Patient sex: F
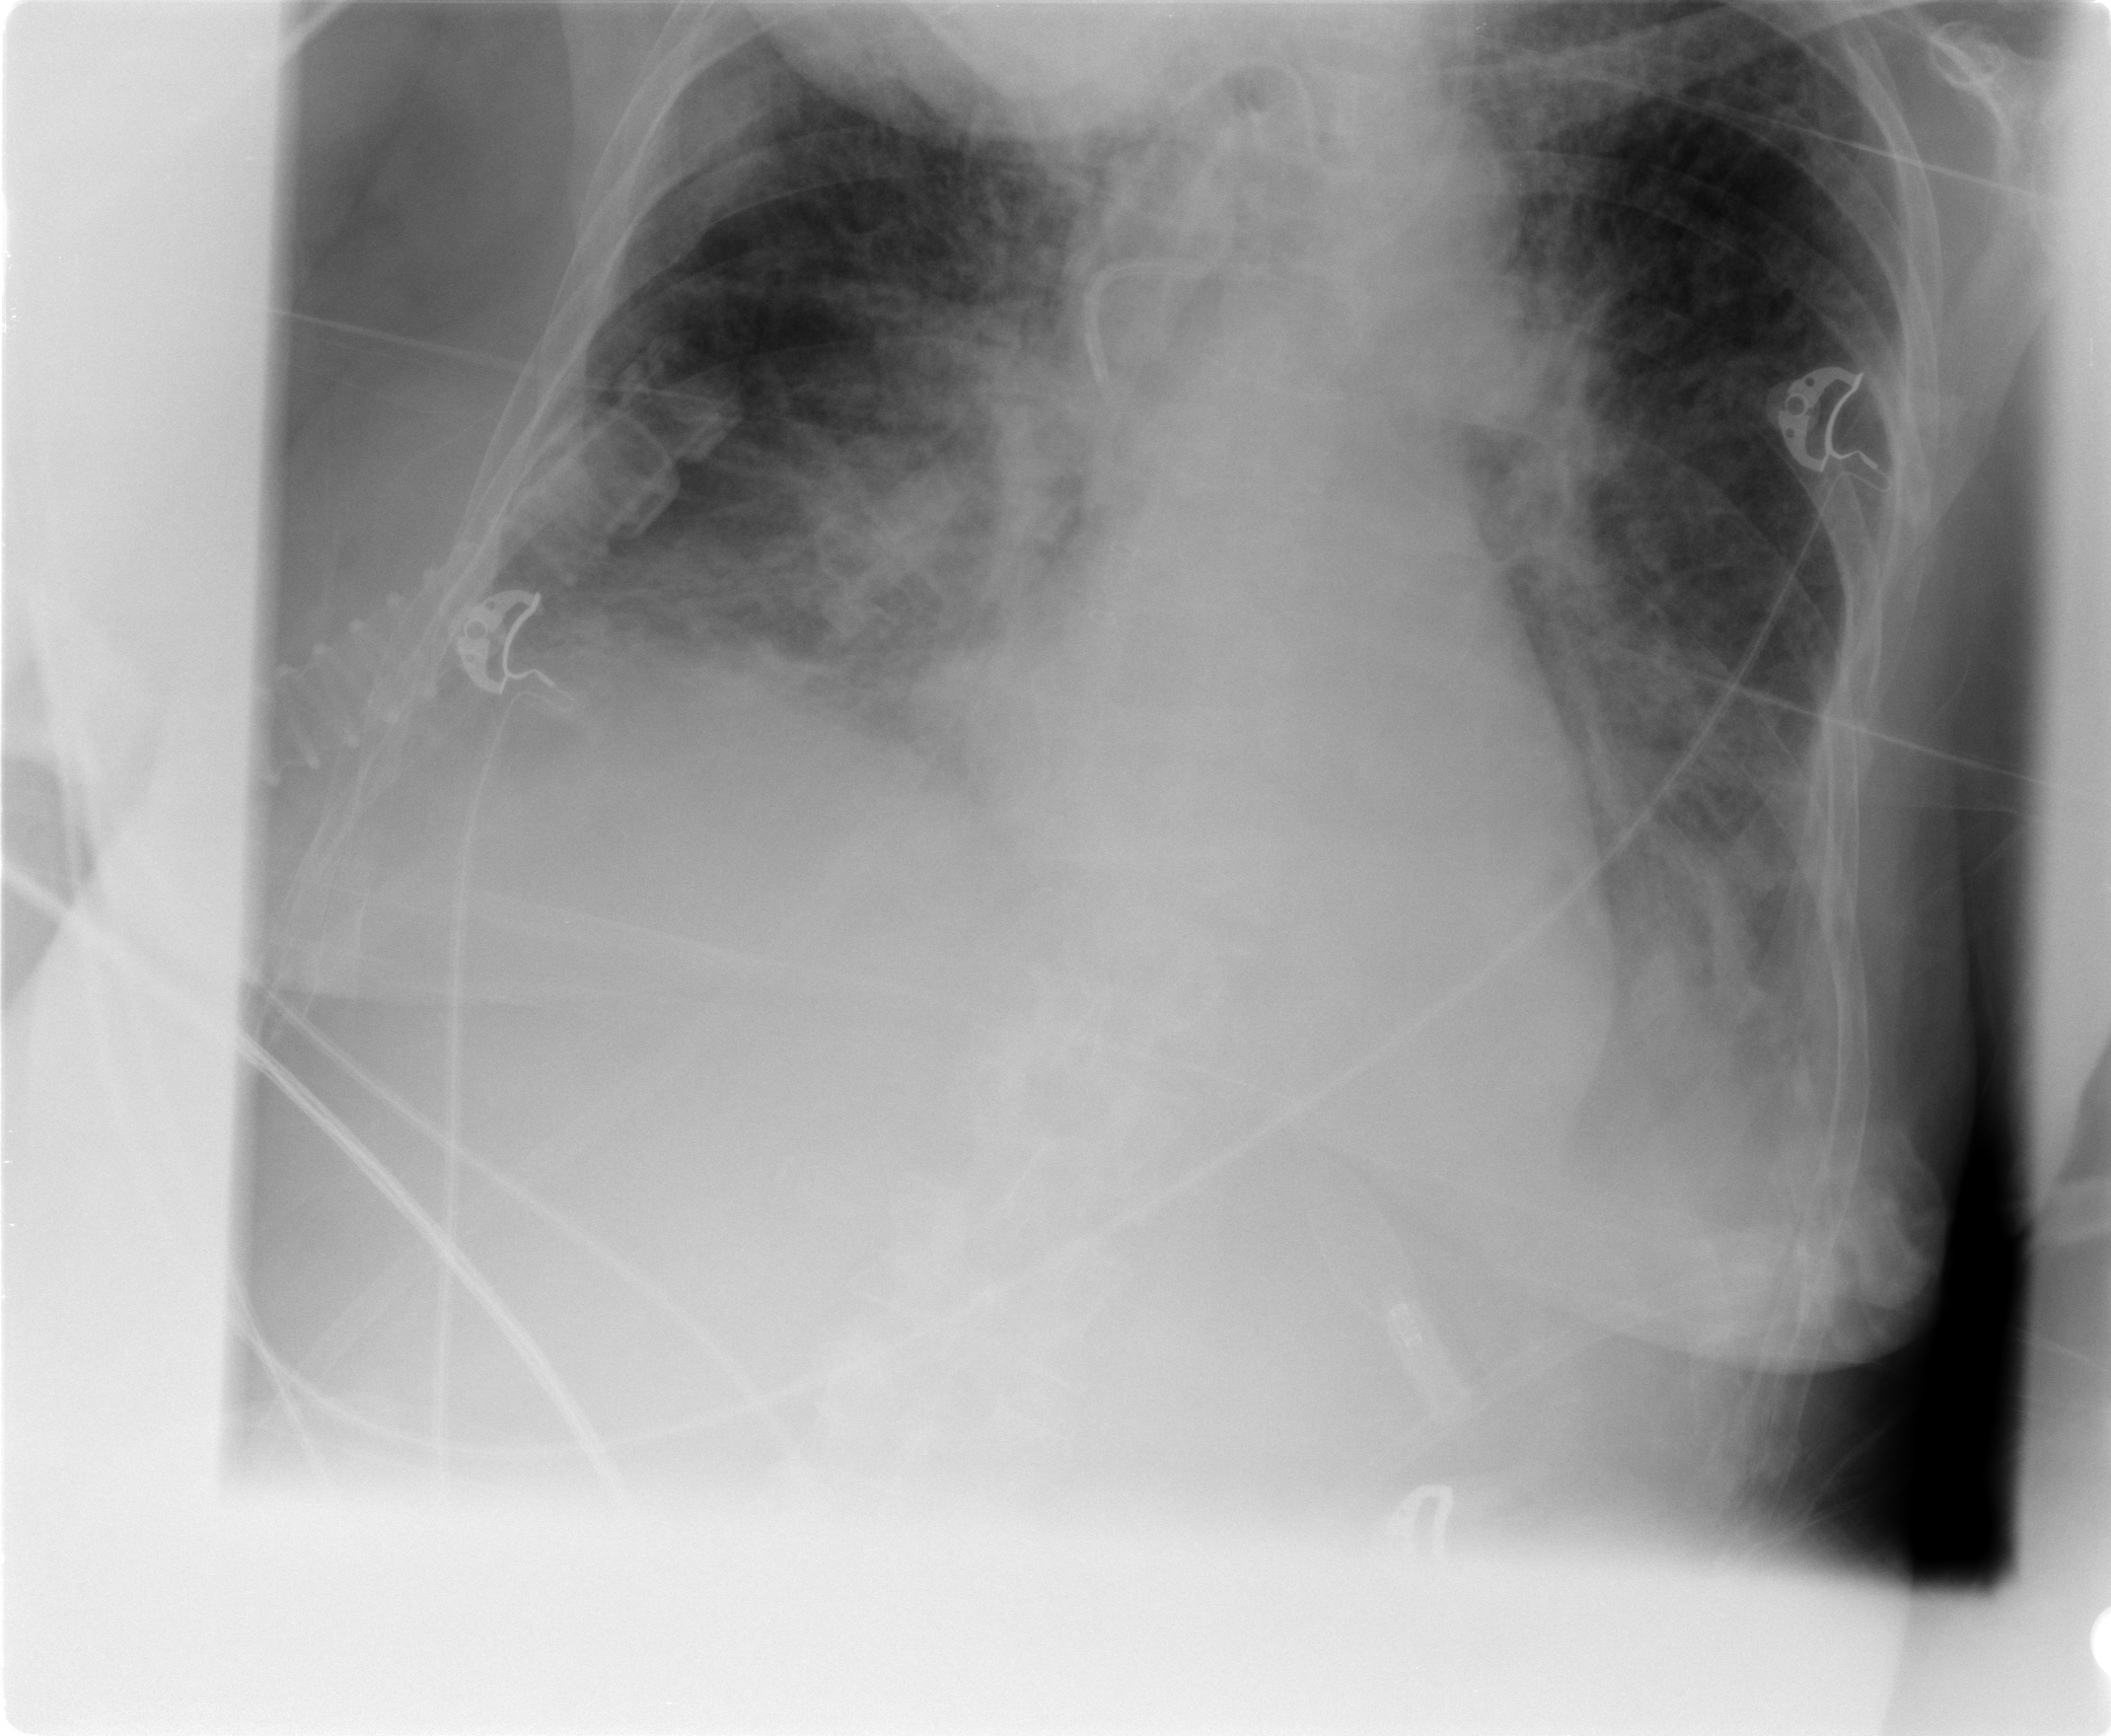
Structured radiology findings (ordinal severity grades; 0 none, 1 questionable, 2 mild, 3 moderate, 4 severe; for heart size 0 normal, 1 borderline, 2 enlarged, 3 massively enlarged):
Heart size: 0
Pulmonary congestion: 3
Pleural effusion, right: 2
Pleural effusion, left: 2
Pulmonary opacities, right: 3
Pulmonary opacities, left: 3
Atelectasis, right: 3
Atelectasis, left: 3